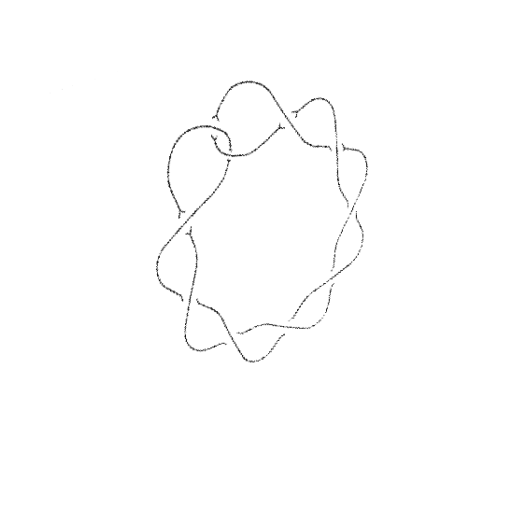
Crossing number: 10